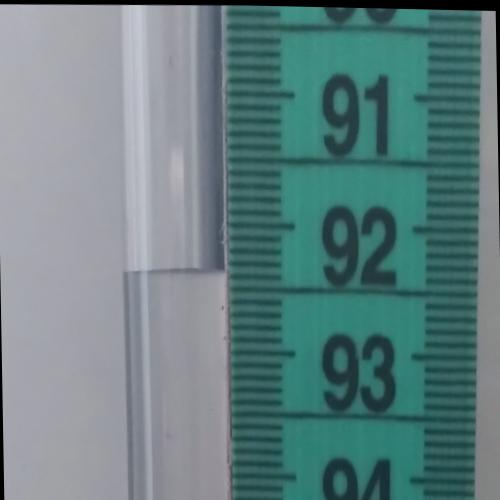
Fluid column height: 92.4 cm